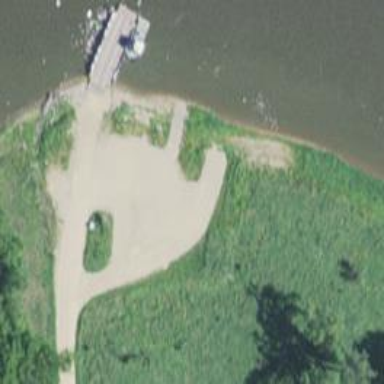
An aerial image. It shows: Slipway on leisure land.